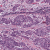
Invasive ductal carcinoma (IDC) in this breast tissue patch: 1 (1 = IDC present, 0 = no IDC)